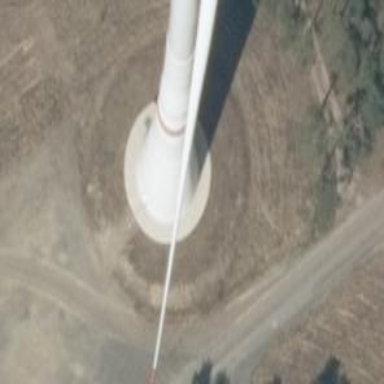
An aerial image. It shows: Wind generator is in the picture.